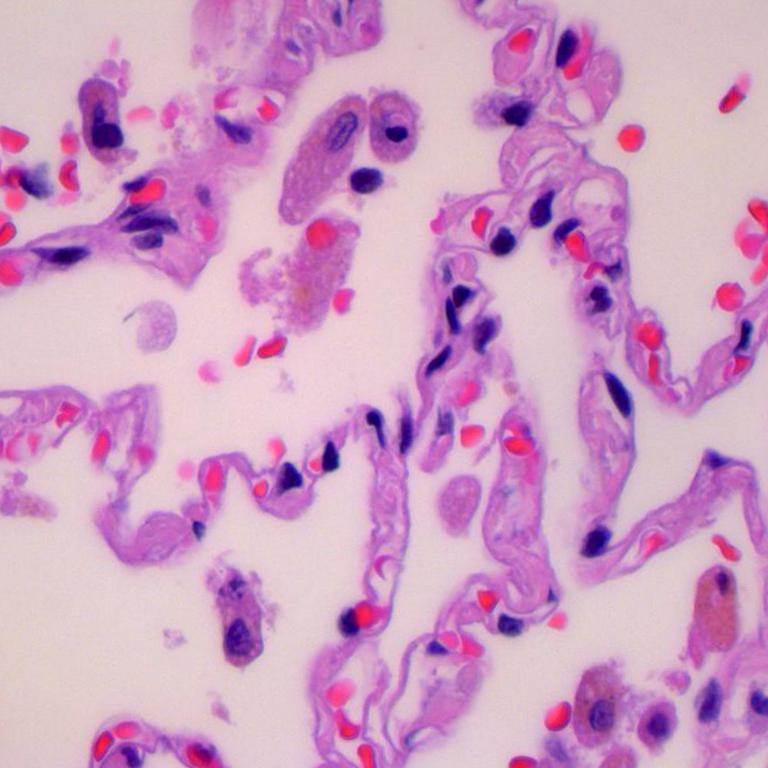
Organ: lung
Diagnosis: benign